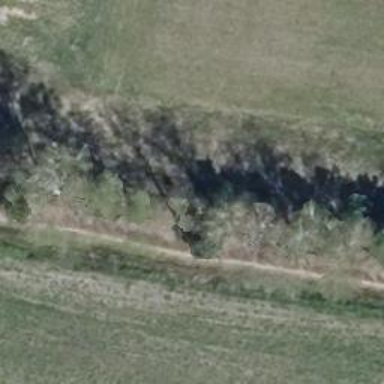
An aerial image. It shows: Row of deciduous broadleaved trees.